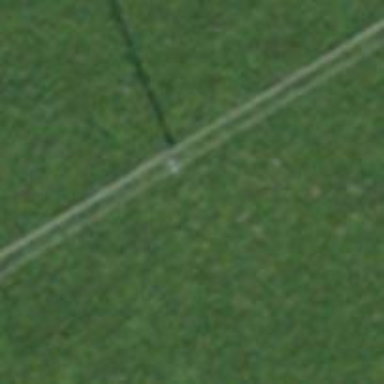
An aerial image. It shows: Power pole.